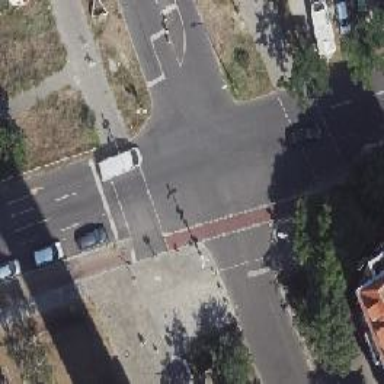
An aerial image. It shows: Crossing with traffic signals.